Question: I want to pop up a tool tip when mouse moves over button, to explain what will happen if the user clicks on the button.
This code seems to do the job ( except for a big snag )
'''
wxHelpProvider::Set(new wxSimpleHelpProvider);
...
btnDisplay = new wxButton( this, -1,
"DISPLAY", wxPoint(10,35));
btnDisplay->SetHelpText("Click to display this dimension");
btnDisplay->Bind( wxEVT_ENTER_WINDOW, &cHiddenDimensionPanel::OnDisplayHelp, this );
...
void cHiddenDimensionPanel::OnDisplayHelp(wxMouseEvent& event)
{
wxHelpProvider::Get()->ShowHelp((wxWindowBase*)event.GetEventObject());
}
'''

The snag is that the tooltip obscures the button! If I click on it, the tool tip vanishes for a moment, but immediately pops back up. It is not possible to click the button under the tooltip.
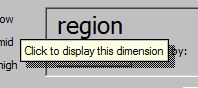
Answer: You should be using the 'SetToolTip(const wxString &tipString)' method, and letting wx handle showing/hiding the tooltip - not re-appropriating the 'HelpText' property and manually managing the tooltip display.